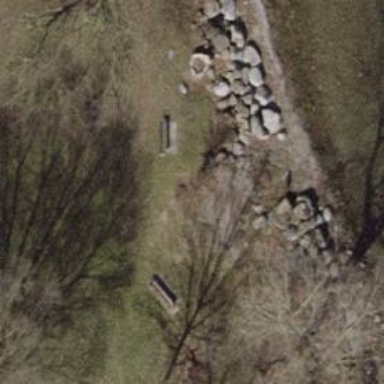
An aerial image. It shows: Bench.